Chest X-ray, PA view. Patient: 42 years old, sex M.
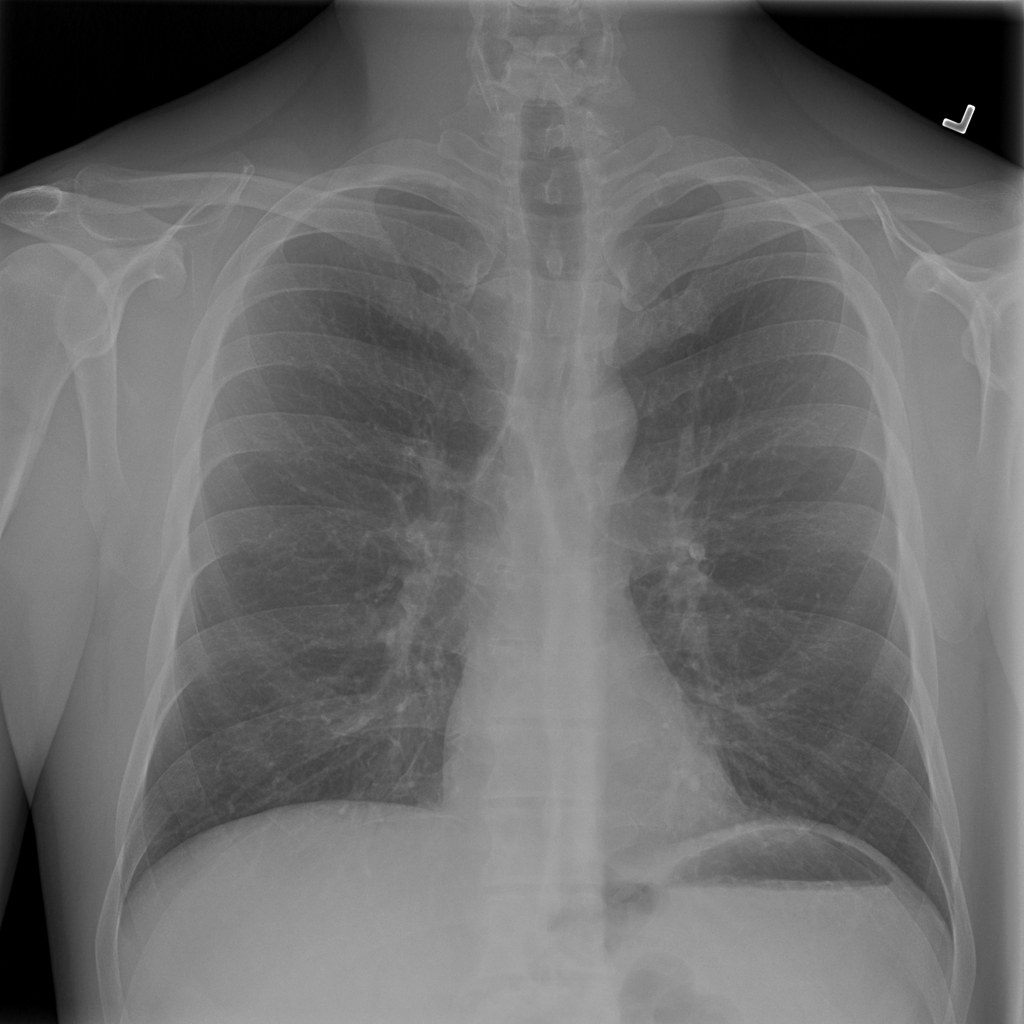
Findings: No Finding